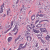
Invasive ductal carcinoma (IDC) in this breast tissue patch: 1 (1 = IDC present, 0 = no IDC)